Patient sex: M
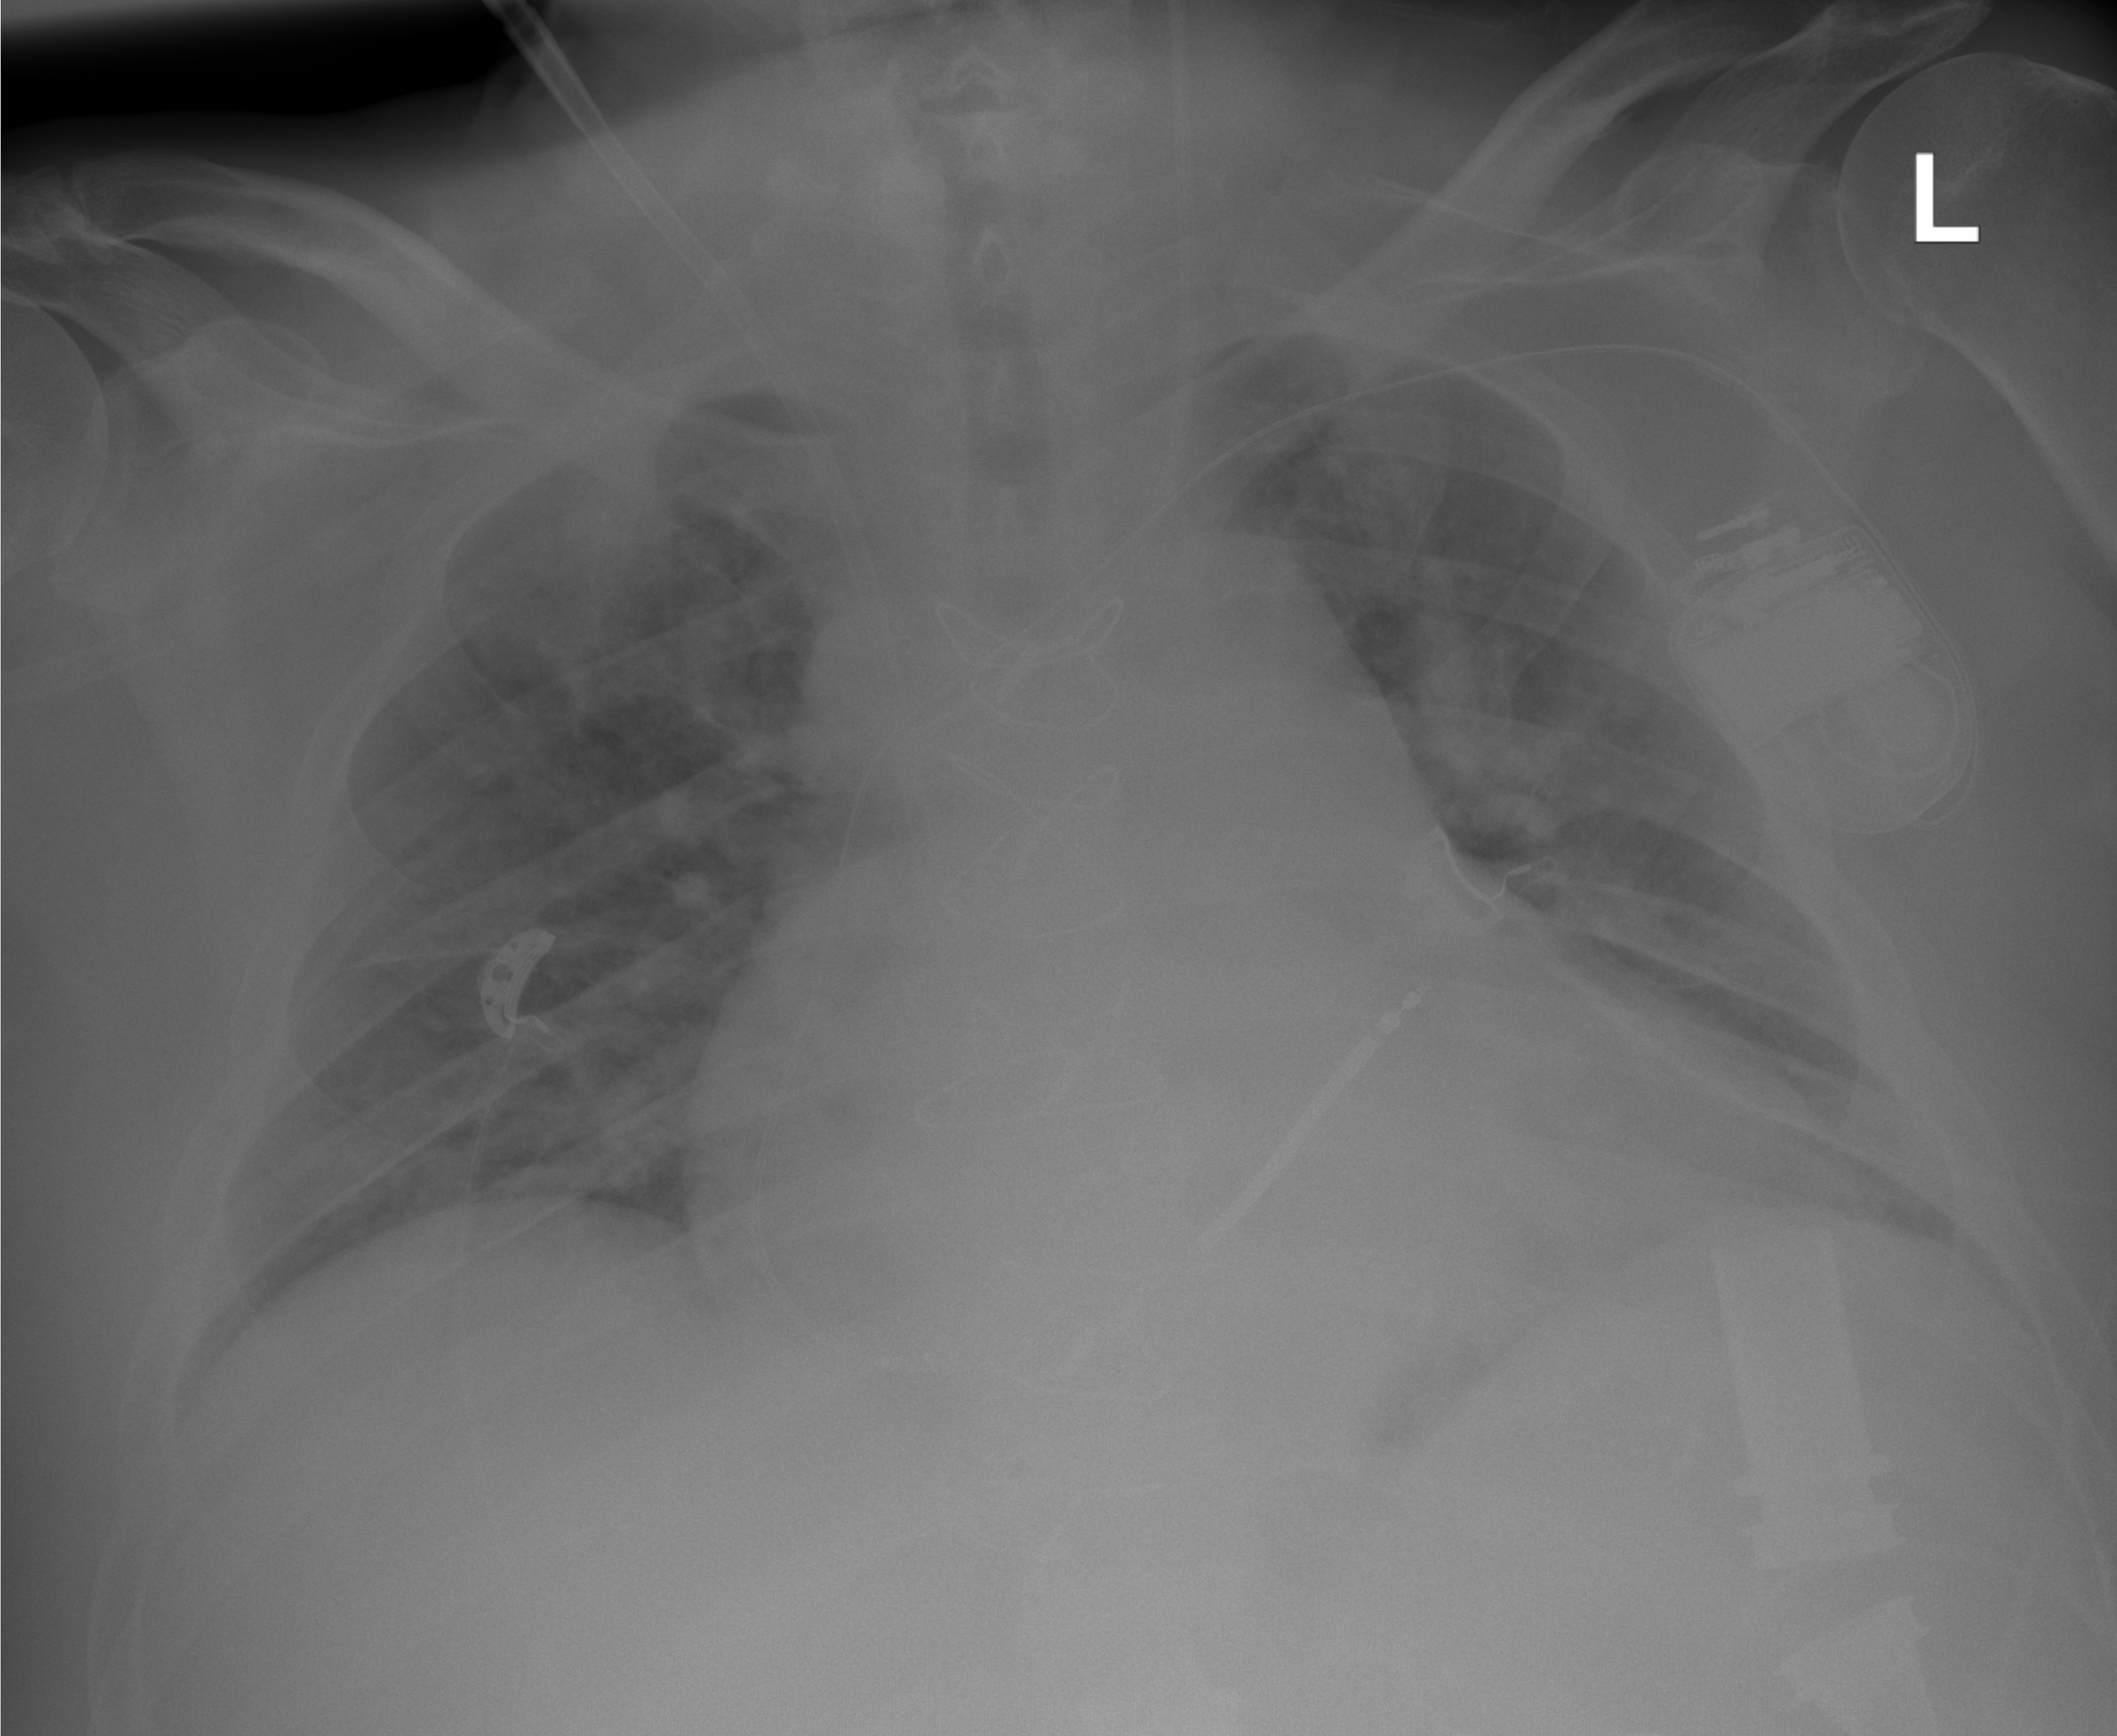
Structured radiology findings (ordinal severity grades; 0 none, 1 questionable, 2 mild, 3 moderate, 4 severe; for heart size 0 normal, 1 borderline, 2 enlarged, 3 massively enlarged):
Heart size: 3
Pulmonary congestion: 2
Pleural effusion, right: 0
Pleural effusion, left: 0
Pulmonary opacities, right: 2
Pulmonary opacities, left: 2
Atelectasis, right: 0
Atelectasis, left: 2